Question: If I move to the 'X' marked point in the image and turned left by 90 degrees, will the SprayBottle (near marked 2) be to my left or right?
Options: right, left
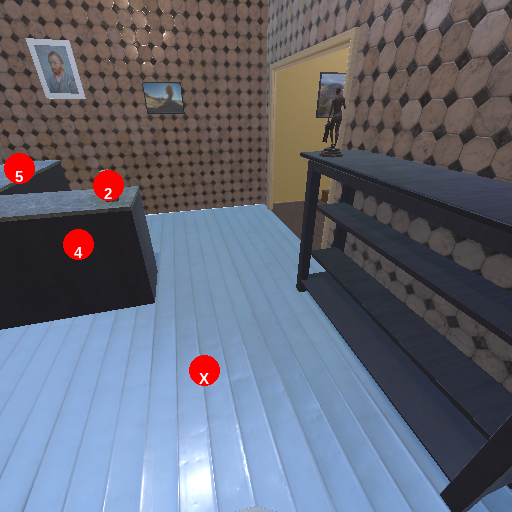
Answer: right